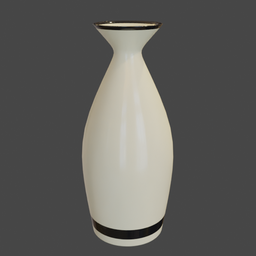
Label: decoration